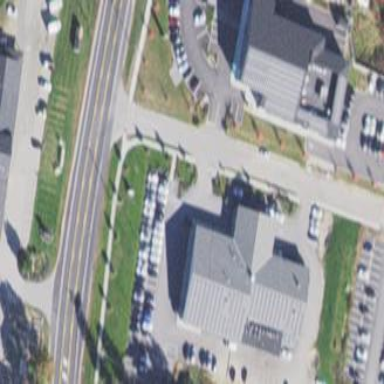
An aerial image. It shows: Commercial building housing car shop.